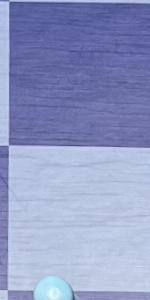
Label: Empty